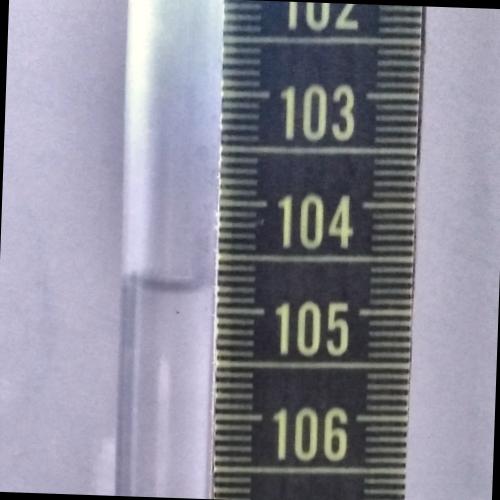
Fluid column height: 104.8 cm